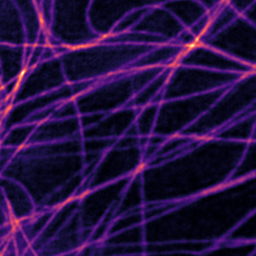
Label: Super-resolution Microtubules image